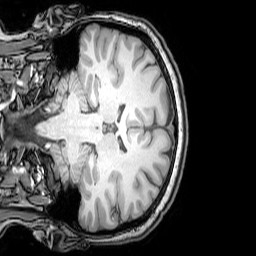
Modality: T1w
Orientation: coronal
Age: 24
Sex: female
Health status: healthy
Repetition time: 0.081 s
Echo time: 0.037 s